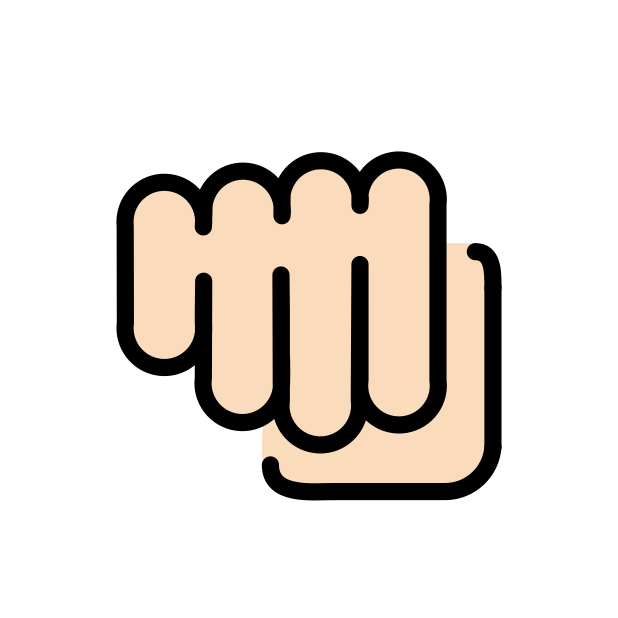
oncoming fist: light skin tone